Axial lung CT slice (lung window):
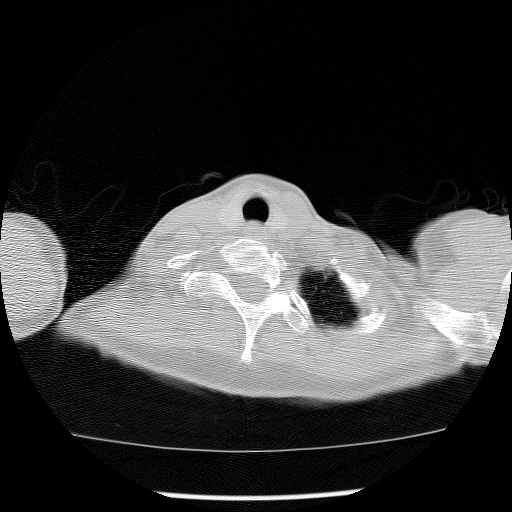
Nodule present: no